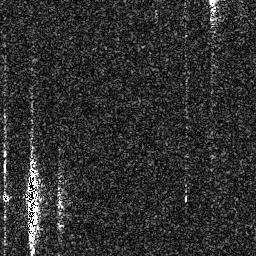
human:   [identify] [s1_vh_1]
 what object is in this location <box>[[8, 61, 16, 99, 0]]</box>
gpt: <ref>1 large ship at the bottom left</ref>